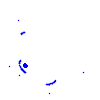
Particle: pion